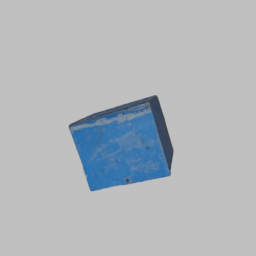
Label: tools